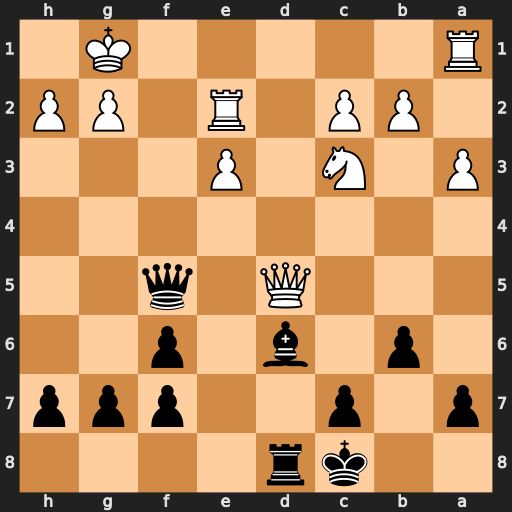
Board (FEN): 2kr4/p1p2ppp/1p1b1p2/3Q1q2/8/P1N1P3/1PP1R1PP/R5K1
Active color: b
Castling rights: -
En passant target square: -
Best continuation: Bxh2+ Kxh2 Rxd5